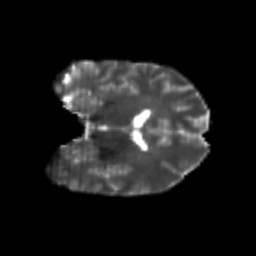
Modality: T2w
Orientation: coronal
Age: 21
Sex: male
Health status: healthy
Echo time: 0.074 s